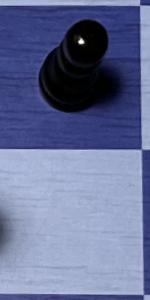
Label: Empty